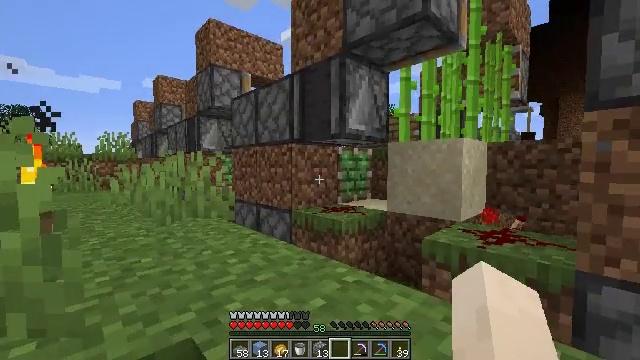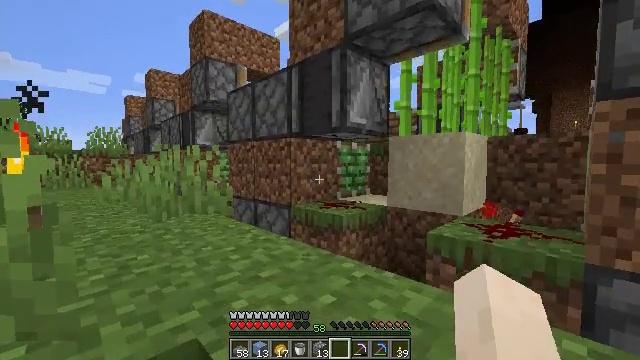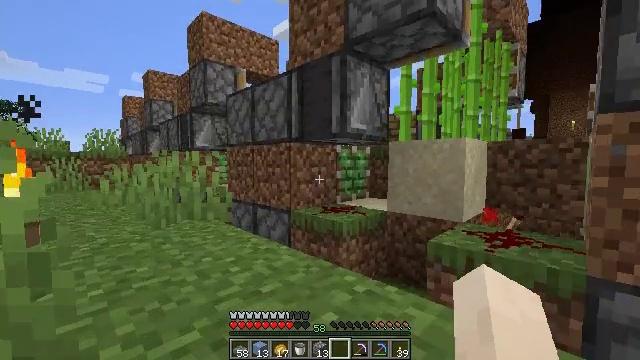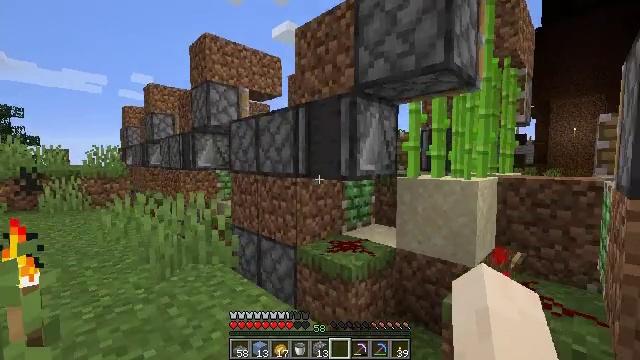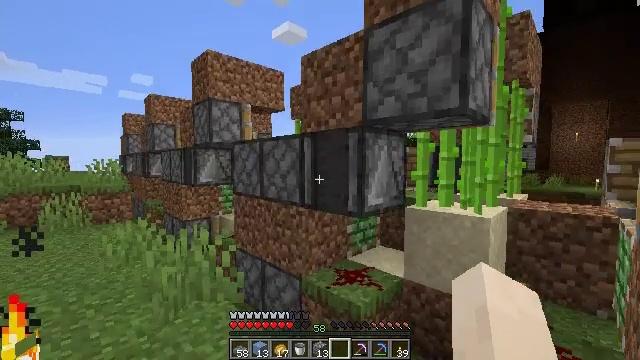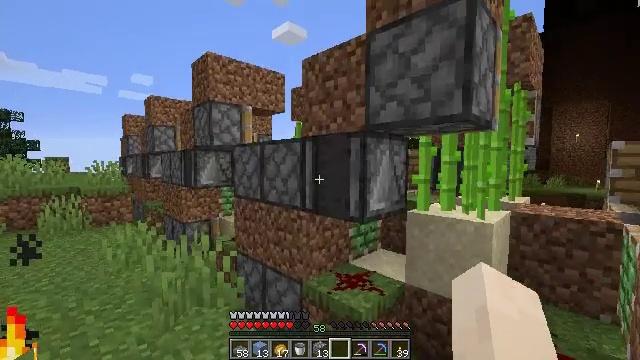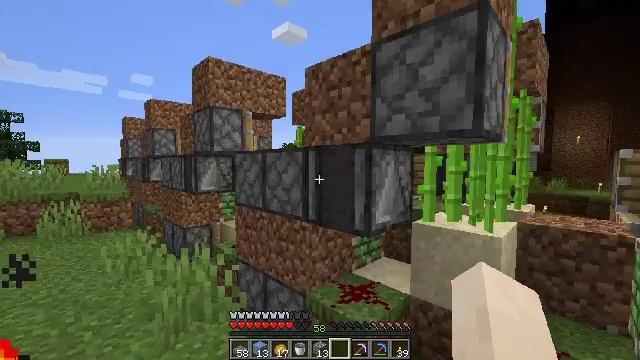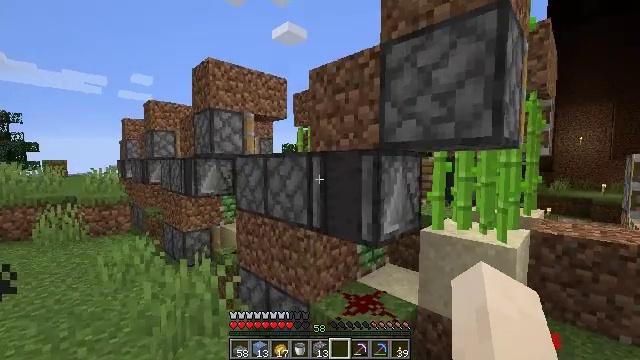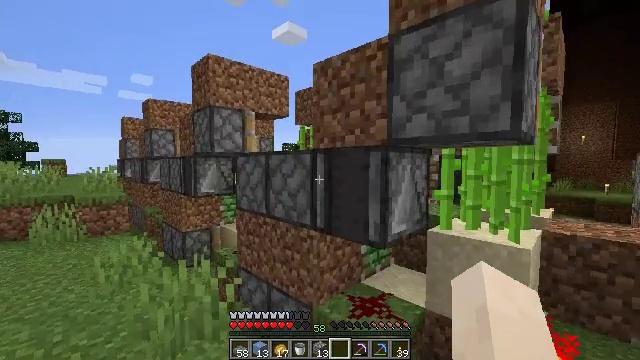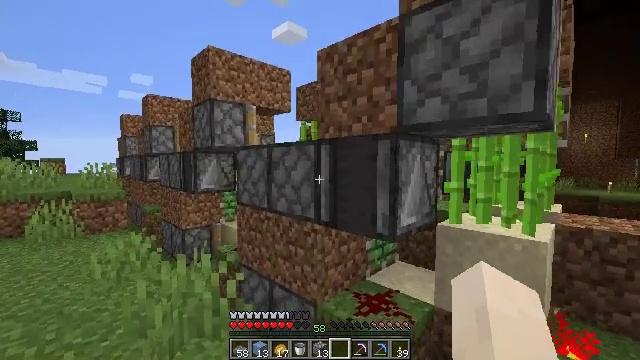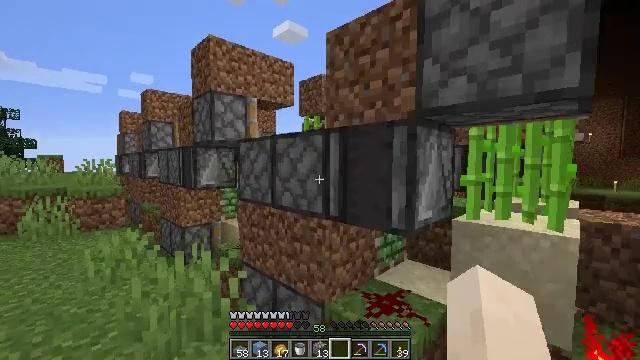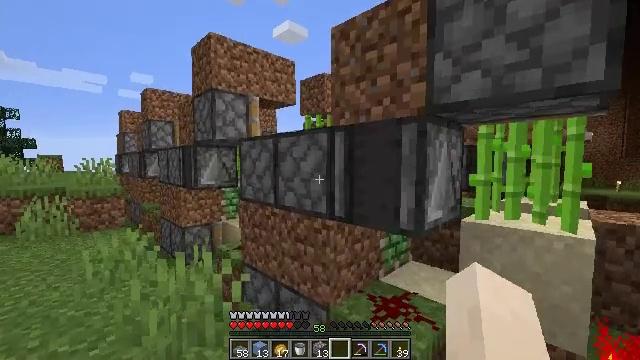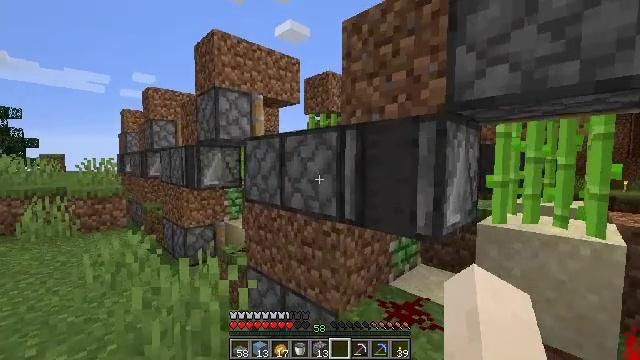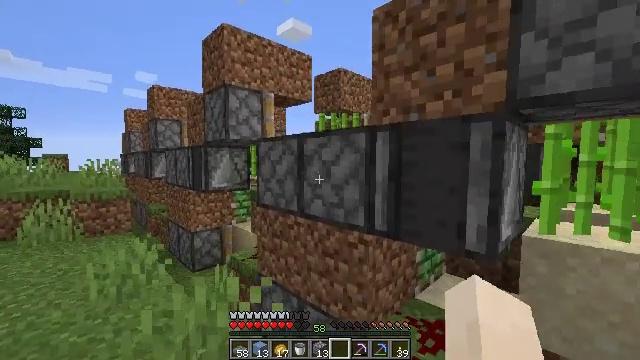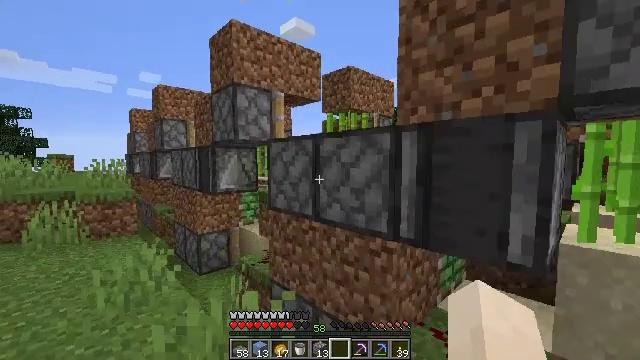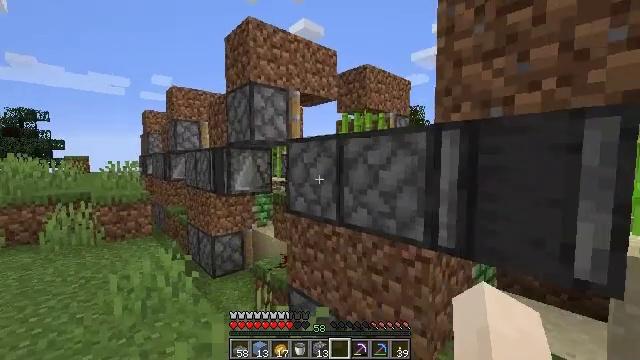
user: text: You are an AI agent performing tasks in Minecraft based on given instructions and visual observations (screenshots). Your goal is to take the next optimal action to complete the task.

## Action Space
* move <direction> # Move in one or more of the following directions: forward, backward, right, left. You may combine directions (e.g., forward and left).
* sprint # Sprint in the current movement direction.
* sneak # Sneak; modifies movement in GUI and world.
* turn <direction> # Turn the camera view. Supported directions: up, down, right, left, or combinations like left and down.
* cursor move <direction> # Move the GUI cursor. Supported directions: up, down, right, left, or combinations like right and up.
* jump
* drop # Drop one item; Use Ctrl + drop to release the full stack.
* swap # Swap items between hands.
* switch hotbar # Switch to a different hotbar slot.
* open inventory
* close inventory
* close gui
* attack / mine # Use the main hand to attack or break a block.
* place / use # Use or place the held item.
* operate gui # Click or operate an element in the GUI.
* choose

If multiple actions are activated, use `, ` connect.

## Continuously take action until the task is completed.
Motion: motion action
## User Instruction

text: Break the stone brick slab to recycle it.
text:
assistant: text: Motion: move forward, turn right, jump
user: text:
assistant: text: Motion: move forward, jump
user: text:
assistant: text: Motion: move forward, jump
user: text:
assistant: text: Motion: move forward, jump
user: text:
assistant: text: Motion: move forward
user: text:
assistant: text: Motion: move forward
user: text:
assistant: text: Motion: move forward
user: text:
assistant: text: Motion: move forward and move left
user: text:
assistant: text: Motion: move forward and move left
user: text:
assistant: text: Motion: move forward and move left
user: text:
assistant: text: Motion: move forward and move left
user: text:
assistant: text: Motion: move forward and move left
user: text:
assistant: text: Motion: move forward and move left
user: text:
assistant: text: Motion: move forward and move left
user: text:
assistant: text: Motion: move forward and move left, turn left
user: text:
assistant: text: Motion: move forward and move left, turn left
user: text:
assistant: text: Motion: move forward and move left, turn left and down
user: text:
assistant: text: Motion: move forward and move left, turn left
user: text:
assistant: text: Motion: move forward and move left, turn left
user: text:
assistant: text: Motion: move forward
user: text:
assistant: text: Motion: move forward
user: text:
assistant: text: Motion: move forward, turn left
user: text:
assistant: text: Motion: move forward, turn left
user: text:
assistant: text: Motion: move forward, turn left
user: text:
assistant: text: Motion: move forward, turn left and down
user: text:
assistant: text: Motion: move forward, turn left
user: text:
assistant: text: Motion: move forward, turn left
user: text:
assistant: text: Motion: move forward
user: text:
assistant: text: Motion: move forward
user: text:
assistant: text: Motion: move forward